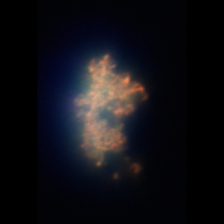
Taxon: Ciliates
Group: Other